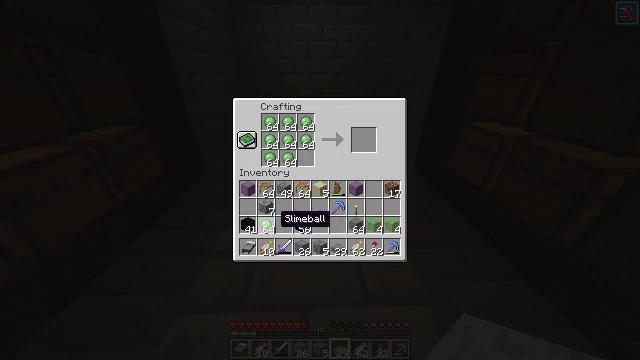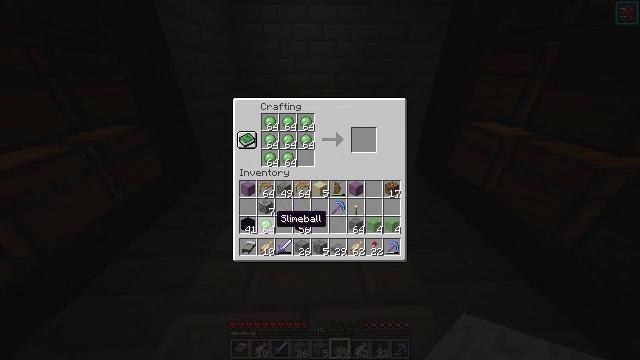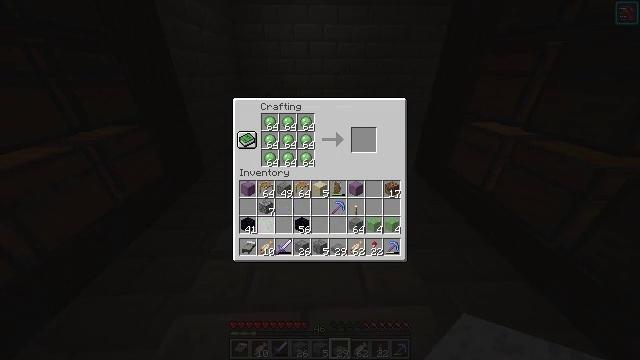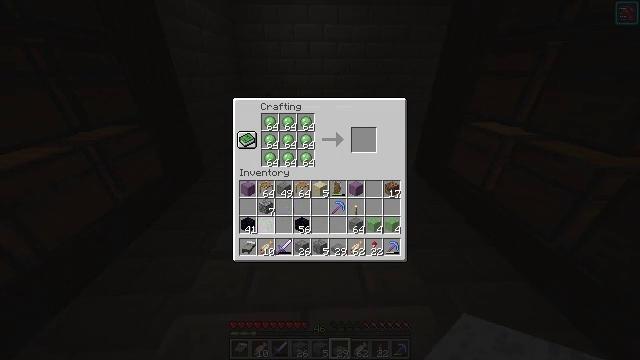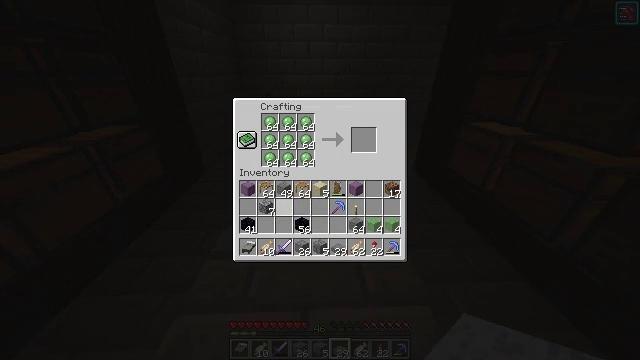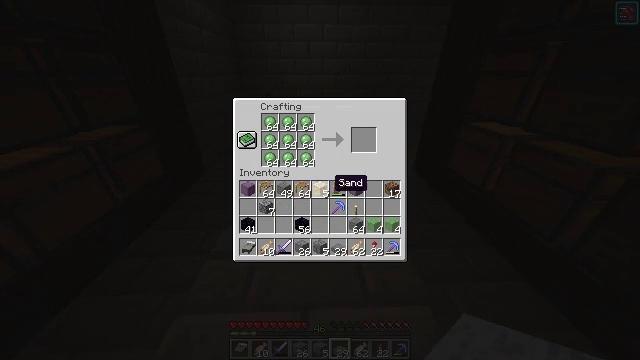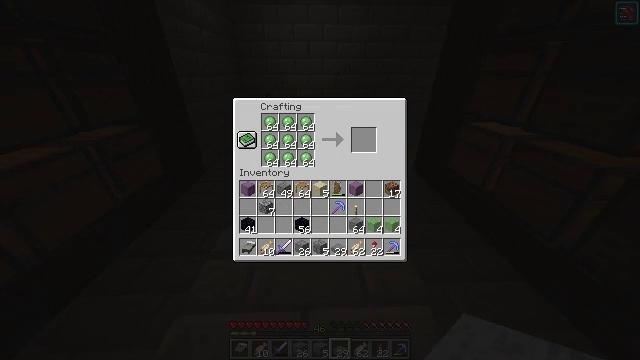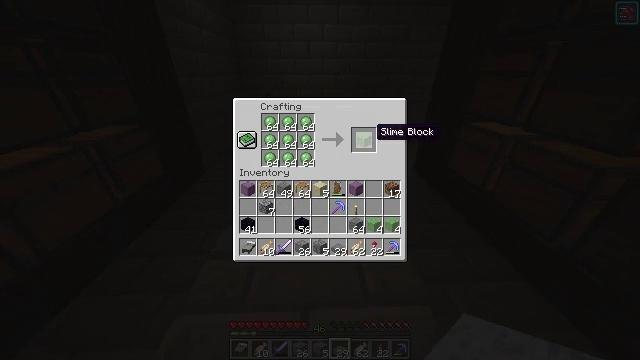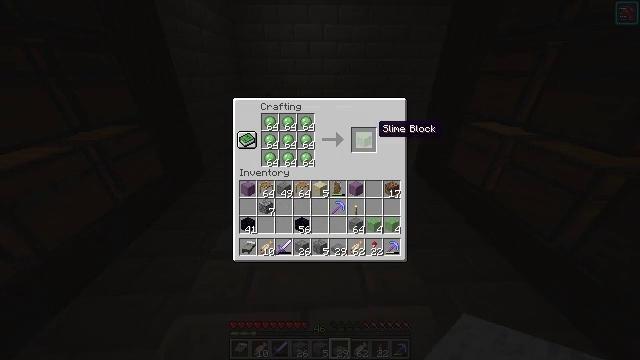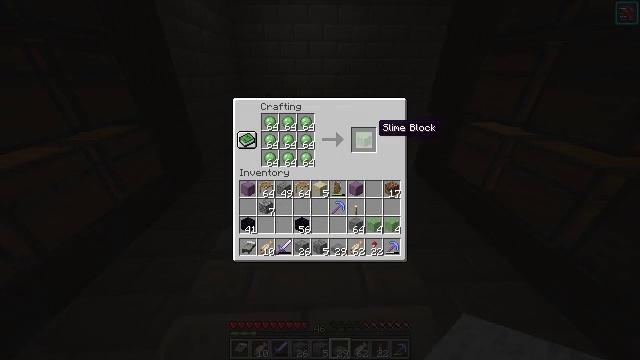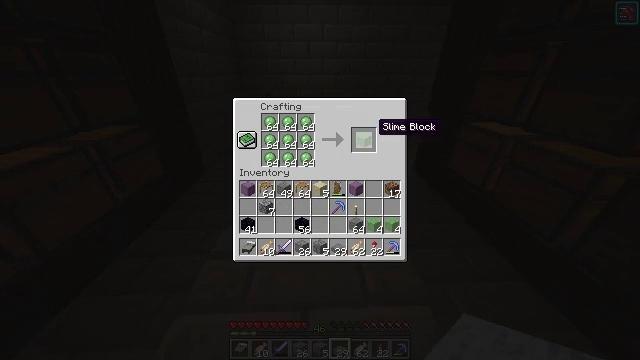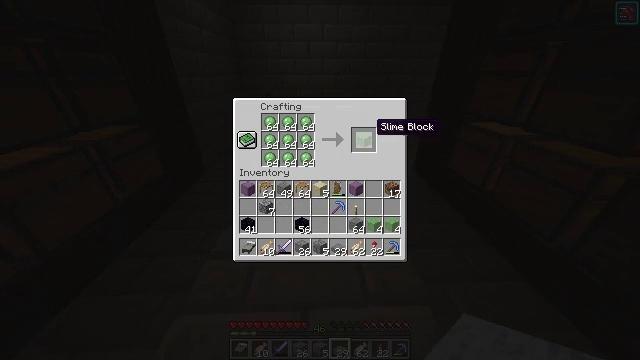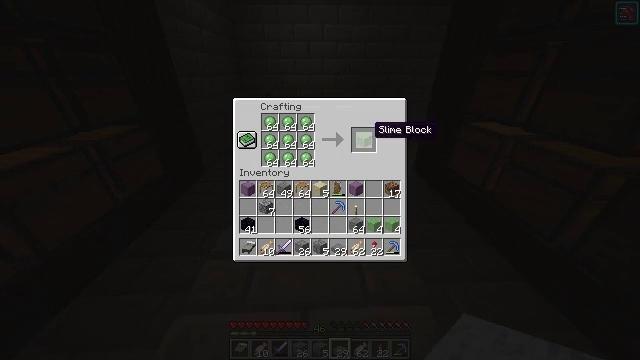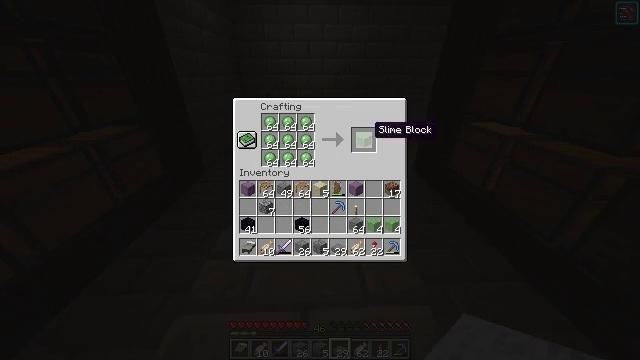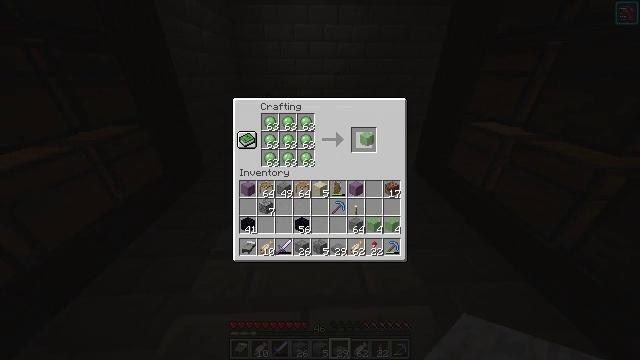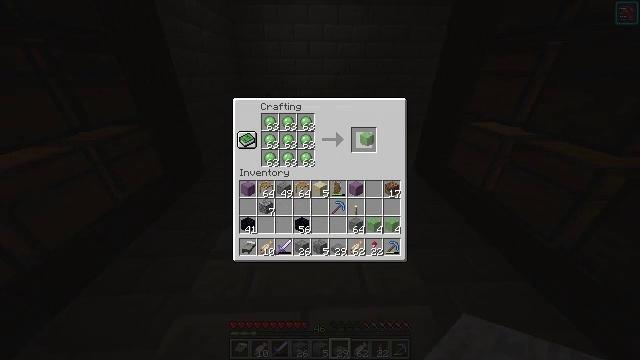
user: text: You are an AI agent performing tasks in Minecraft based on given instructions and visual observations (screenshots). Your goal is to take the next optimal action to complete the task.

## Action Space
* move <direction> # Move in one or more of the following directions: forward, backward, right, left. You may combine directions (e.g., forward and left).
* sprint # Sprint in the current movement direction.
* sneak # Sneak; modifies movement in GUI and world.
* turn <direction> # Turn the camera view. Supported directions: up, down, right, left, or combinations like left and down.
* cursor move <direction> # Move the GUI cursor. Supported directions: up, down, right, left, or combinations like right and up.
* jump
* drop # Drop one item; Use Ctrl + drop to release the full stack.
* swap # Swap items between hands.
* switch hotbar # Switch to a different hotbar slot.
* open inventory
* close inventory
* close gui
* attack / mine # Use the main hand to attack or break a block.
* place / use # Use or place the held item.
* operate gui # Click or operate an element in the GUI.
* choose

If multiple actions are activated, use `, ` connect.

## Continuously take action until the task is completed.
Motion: motion action
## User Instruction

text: Combine slimeballs in the crafting grid to make a slime block.
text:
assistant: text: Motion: sneak
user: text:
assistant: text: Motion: sneak, choose
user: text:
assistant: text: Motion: sneak, choose
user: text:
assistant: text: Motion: sneak, cursor move right and up
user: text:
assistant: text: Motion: sneak, cursor move right and up
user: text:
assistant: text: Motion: sneak, cursor move right and up
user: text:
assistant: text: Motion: sneak, cursor move right and up
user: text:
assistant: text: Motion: no_op
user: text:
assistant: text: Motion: no_op
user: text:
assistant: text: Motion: no_op
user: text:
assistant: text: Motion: no_op
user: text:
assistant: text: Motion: no_op
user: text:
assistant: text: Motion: no_op
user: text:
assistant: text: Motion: operate gui
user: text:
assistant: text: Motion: no_op
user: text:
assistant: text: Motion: no_op
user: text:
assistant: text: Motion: no_op
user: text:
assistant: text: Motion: no_op
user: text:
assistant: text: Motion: no_op
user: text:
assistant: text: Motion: no_op
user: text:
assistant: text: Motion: no_op
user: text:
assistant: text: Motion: no_op
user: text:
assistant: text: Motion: no_op
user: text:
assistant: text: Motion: no_op
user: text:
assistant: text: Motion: no_op
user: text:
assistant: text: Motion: no_op
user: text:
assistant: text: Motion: no_op
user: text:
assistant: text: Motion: operate gui
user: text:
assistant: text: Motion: operate gui
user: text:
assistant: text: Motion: operate gui